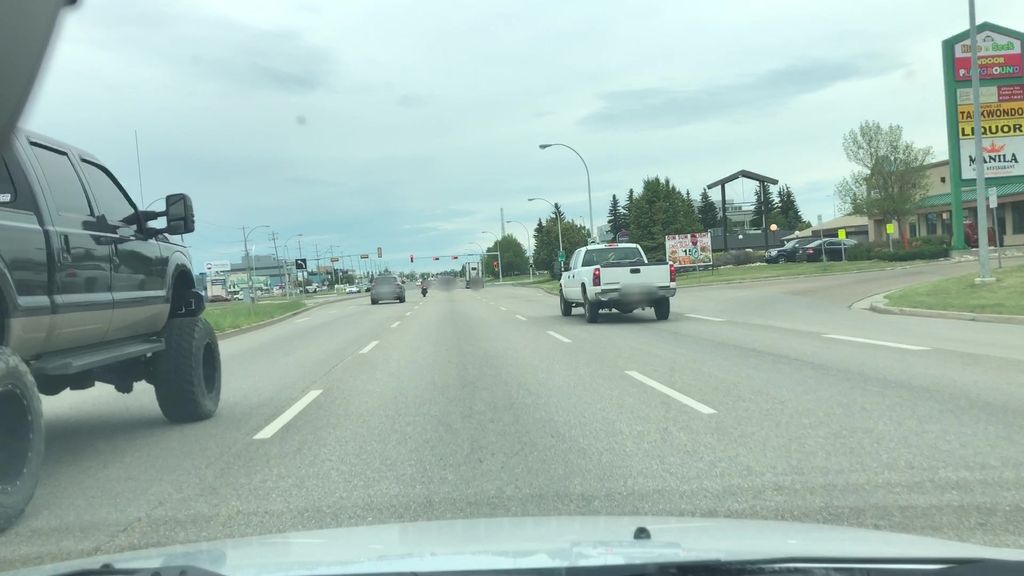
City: edmonton